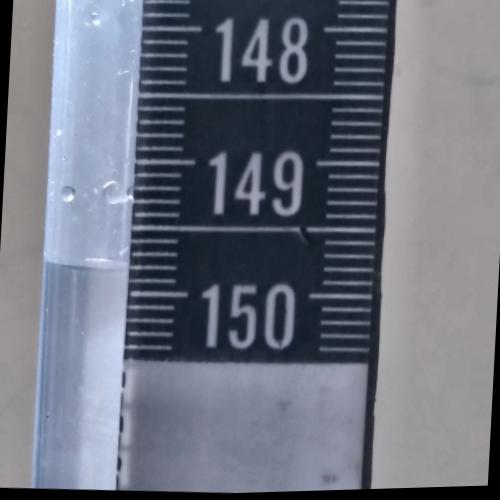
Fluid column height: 149.8 cm